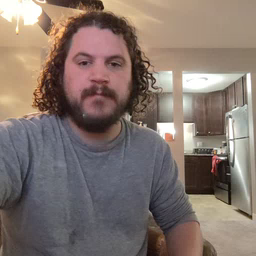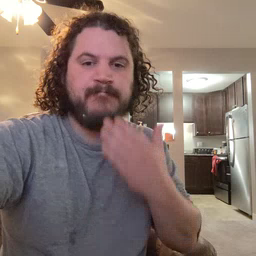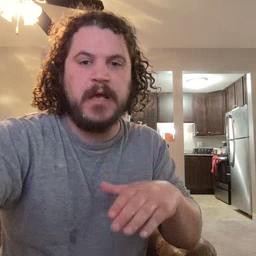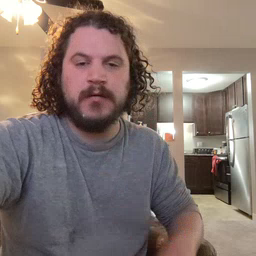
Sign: bad